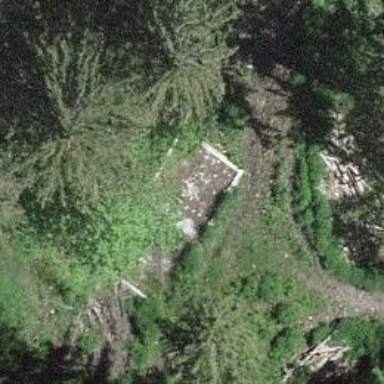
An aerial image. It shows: Cabin is depicted in the image.